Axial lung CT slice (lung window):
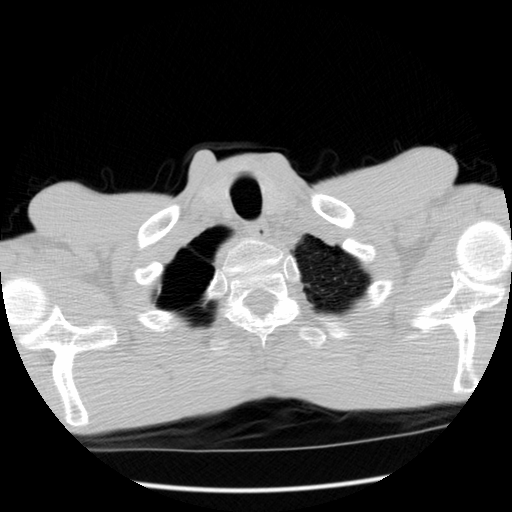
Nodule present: no